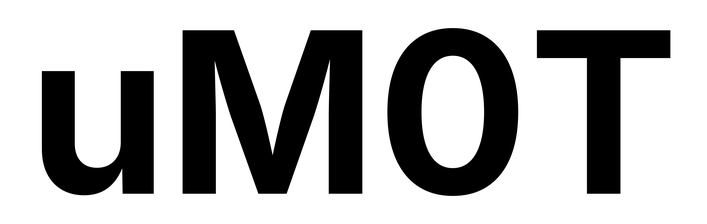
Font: Inter_Bold